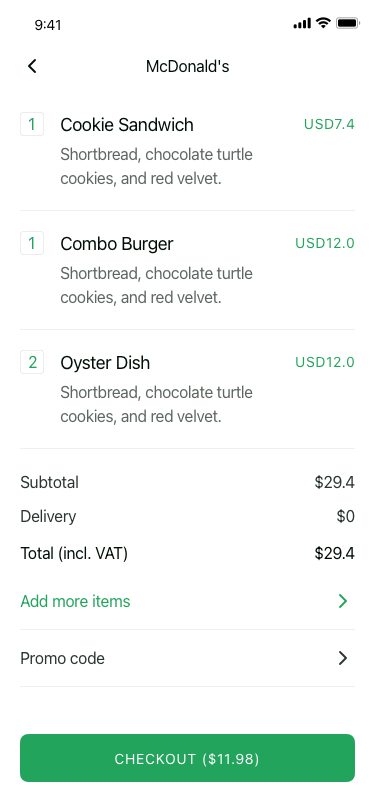
Text in this UI design:
$29.4
$0
Subtotal
Delivery
Total (incl. VAT)
$29.4
Add more items
Promo code
1
Cookie Sandwich
Shortbread, chocolate turtle cookies, and red velvet.
USD7.4
1
Combo Burger
Shortbread, chocolate turtle cookies, and red velvet.
USD12.0
2
Oyster Dish
Shortbread, chocolate turtle cookies, and red velvet.
USD12.0